Interaction volume radius: 5 \u00c5
Interaction volume height: 10 \u00c5
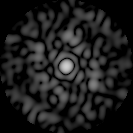
Disorder parameter: 0.8229